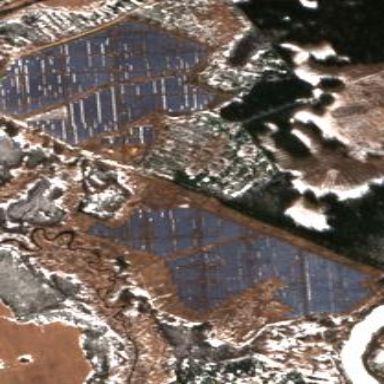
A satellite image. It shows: Solar power generator with photovoltaic panels.